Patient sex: F
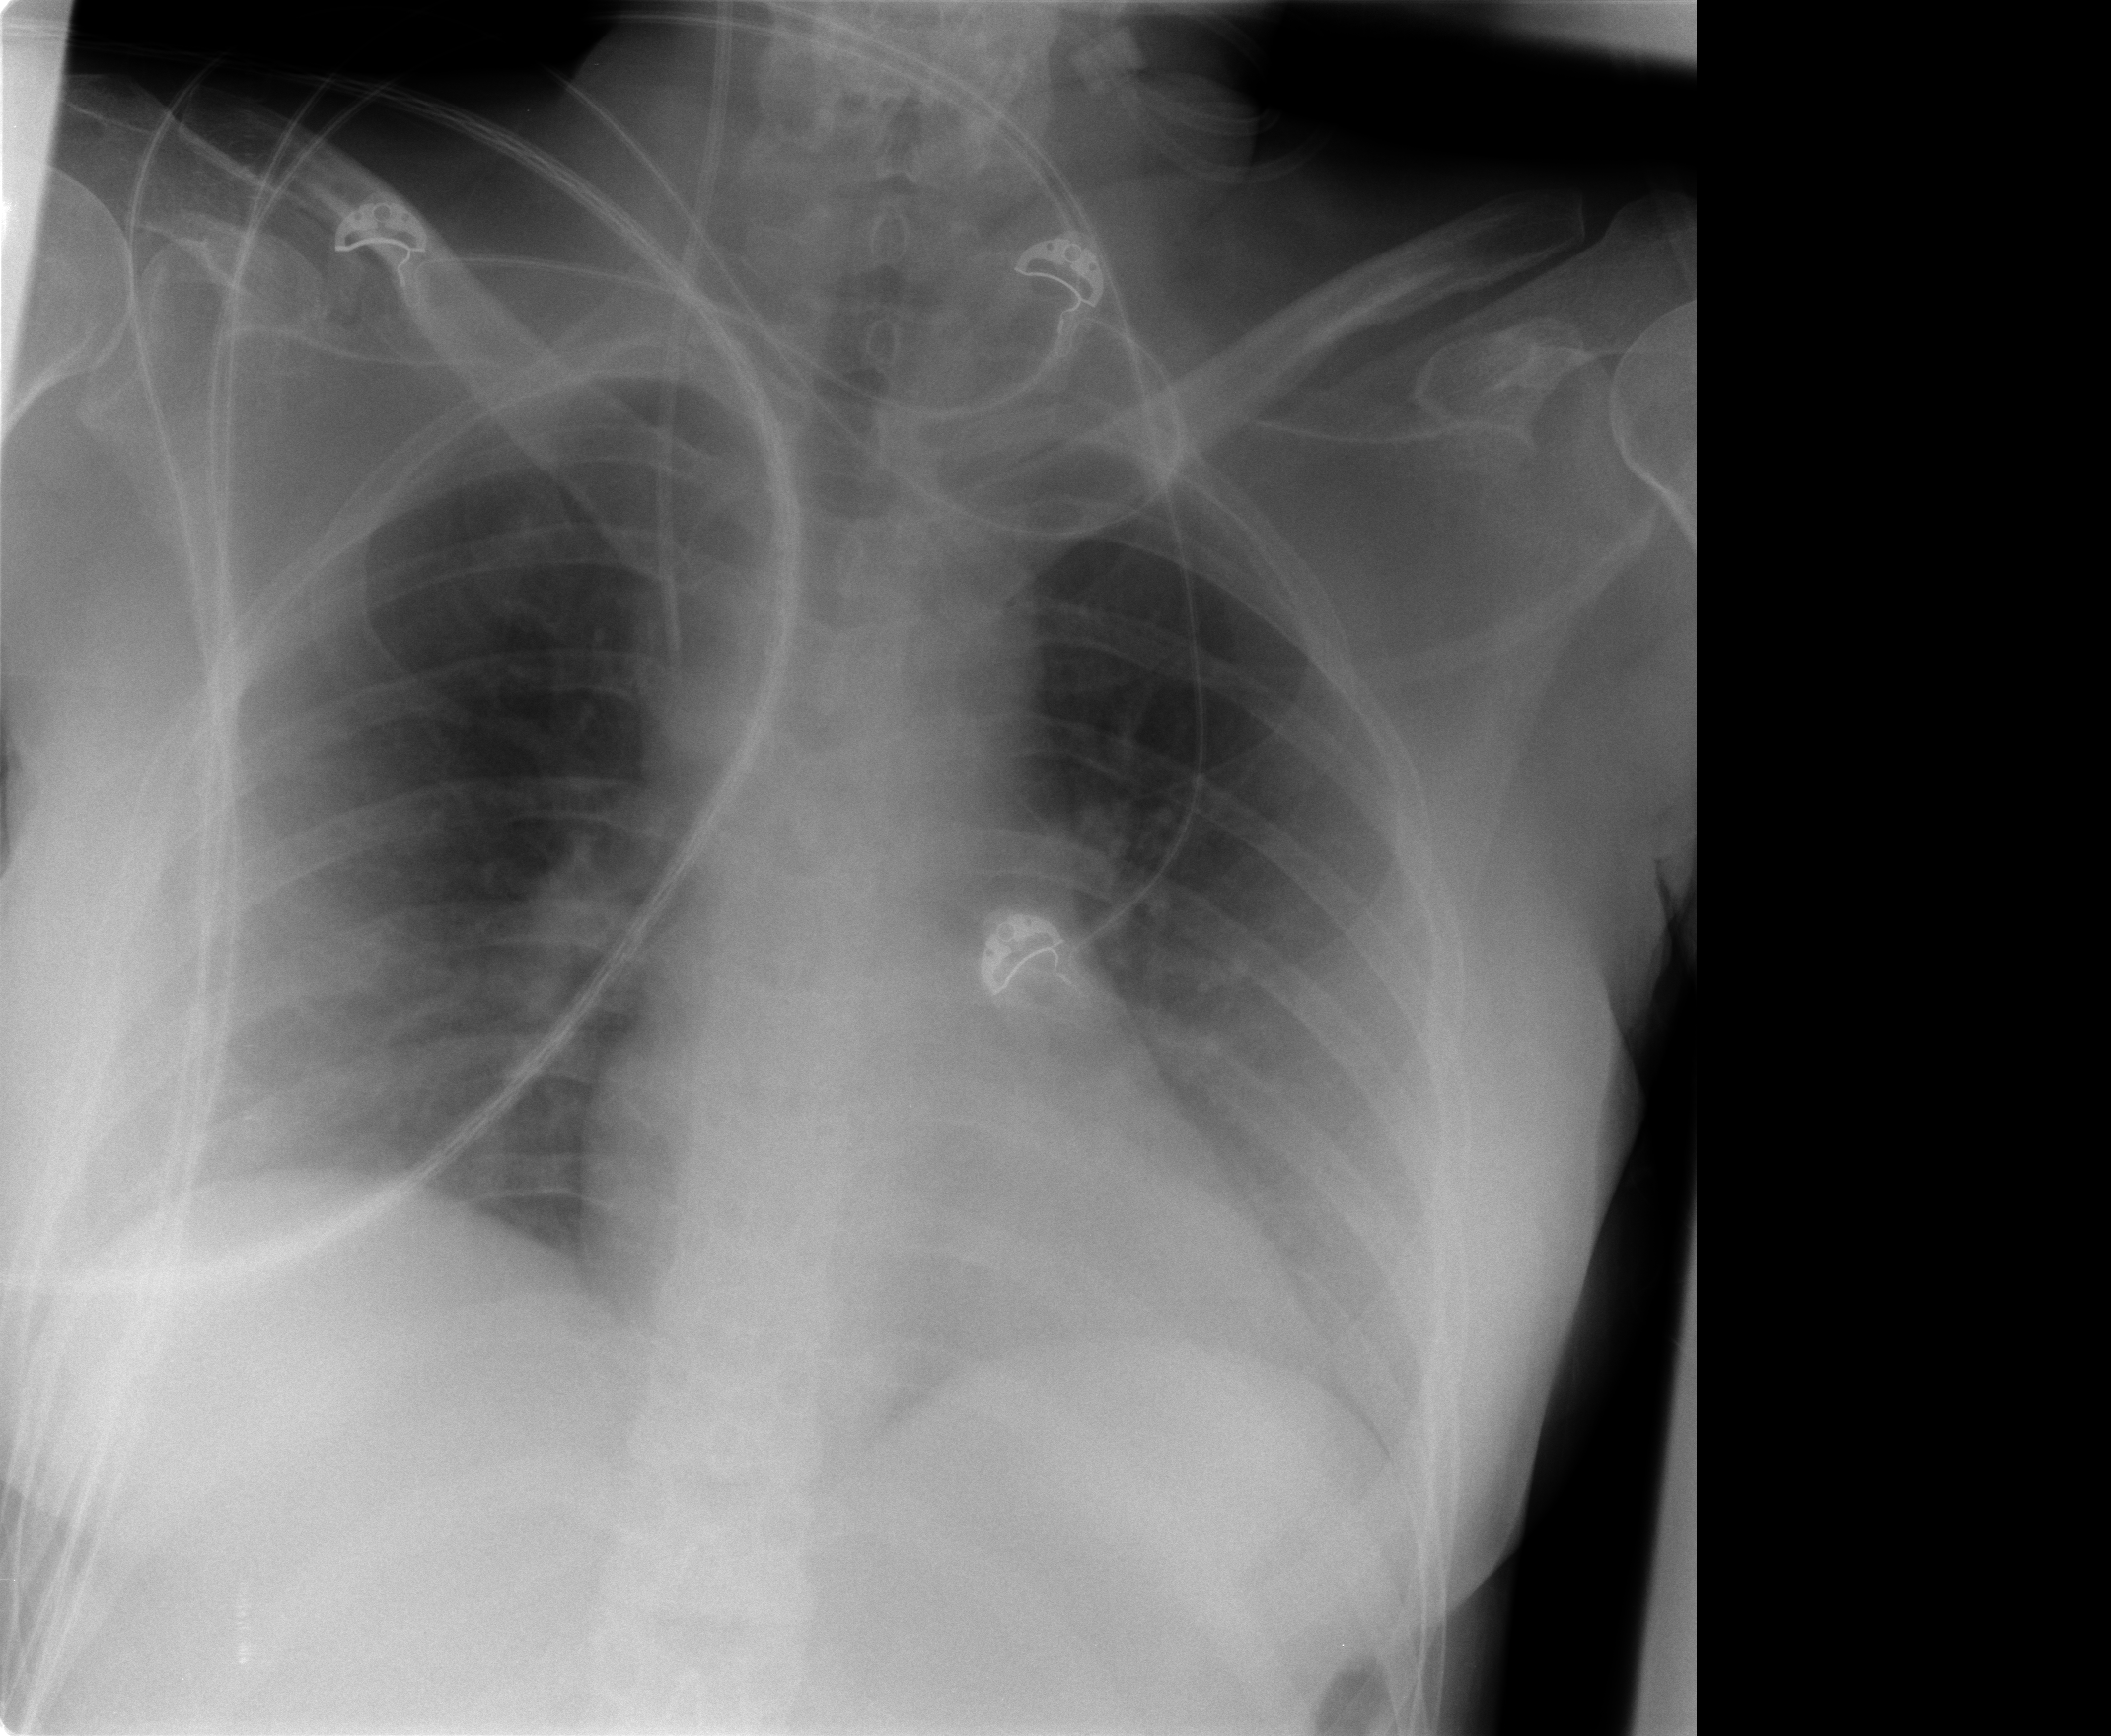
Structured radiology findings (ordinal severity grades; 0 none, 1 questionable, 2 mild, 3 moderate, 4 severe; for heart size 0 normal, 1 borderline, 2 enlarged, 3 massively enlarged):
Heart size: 0
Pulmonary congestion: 0
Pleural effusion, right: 1
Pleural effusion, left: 1
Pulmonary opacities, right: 0
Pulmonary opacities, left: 0
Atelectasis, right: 0
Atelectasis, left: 0